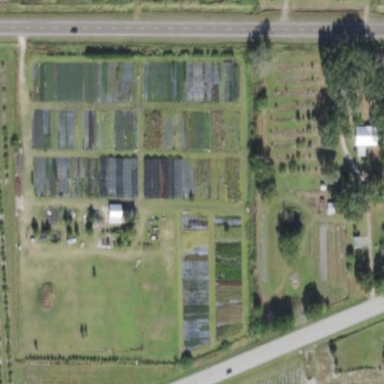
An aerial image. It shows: Plant nursery with trees.